Question: When it comes to splitting page width into several columns I have always used a table. with fixed table width that cells widths are dynamically determined.

but now I want to do this using divs instead of table cells.. It's very easy using javascript/jquery:
'''
var desiredWidth = 500;
var totalWidth = $('#div1').outerWidth() + $('#div2').outerWidth() + $('#div3').outerWidth();
var scale = desiredWidth / totalWidth;
$('#div1').outerWidth(scale * $('#div1').outerWidth());
$('#div2').outerWidth(scale * $('#div2').outerWidth());
$('#div3').outerWidth(scale * $('#div3').outerWidth());
'''
But the problem is that I always load css in header and javascripts right before closing body tag to avoid render blocking and this way page loads mal-formed till the all scripts are loaded.
Is there any way to do this with css, without using javascript?
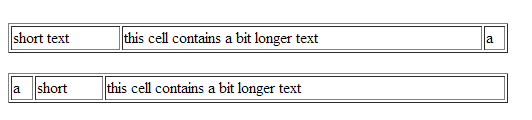
Answer: Two examples here.
IE8 and higher <URL>.
'''
.container {
display: table;
}
.col {
display: table-cell;
}
'''
IE7 <URL>.
'''
.container {
float: left;
}
.col {
display: inline;
}
'''